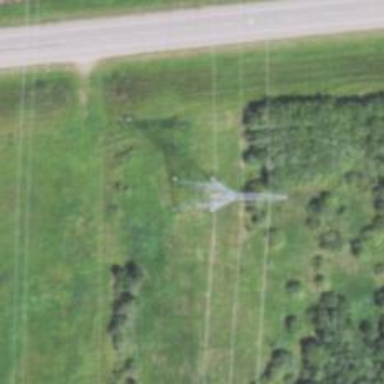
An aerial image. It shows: Lattice structure tower.